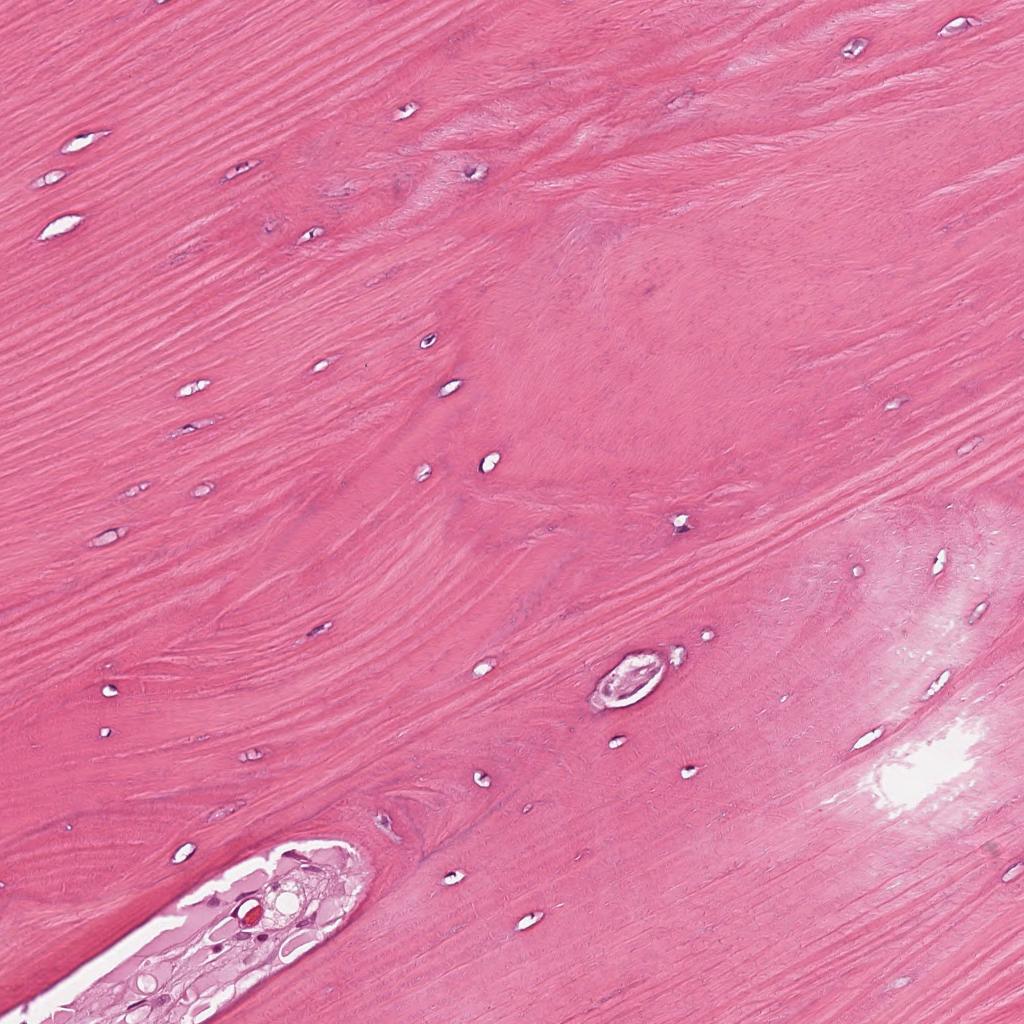
Label: Non-Tumor